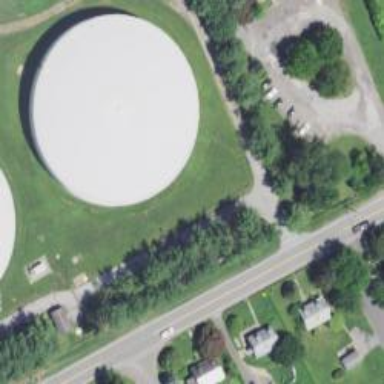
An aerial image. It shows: Storage tank building.